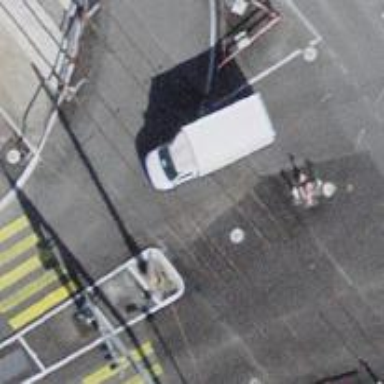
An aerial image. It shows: Tram level crossing with barriers.